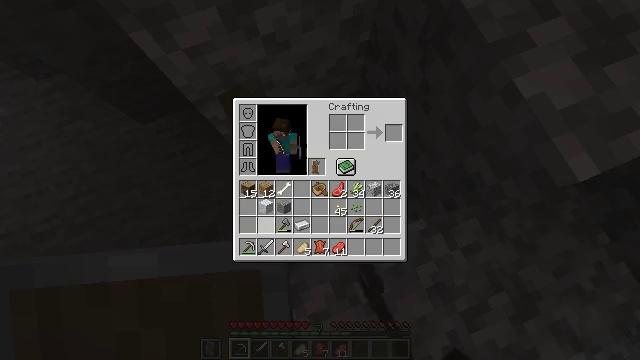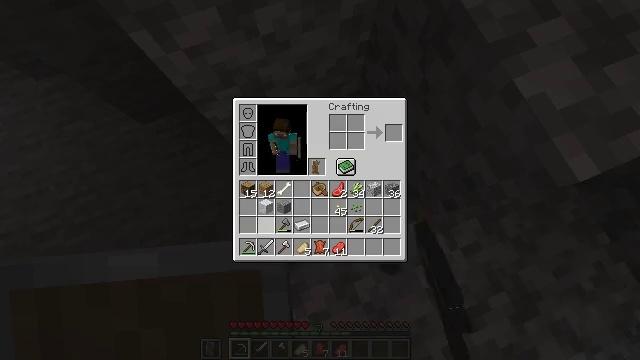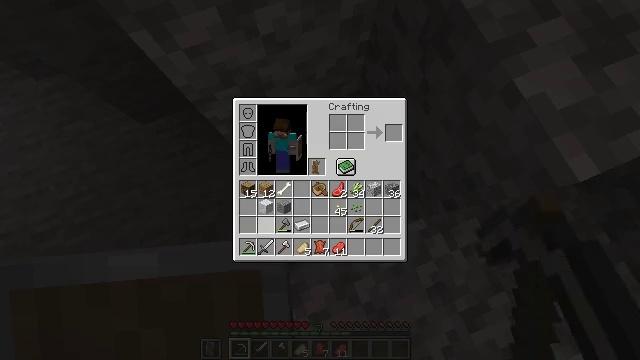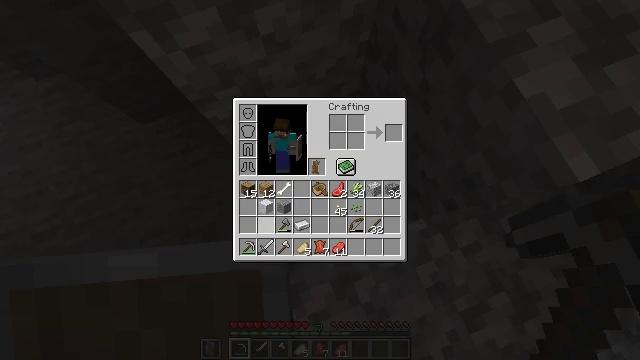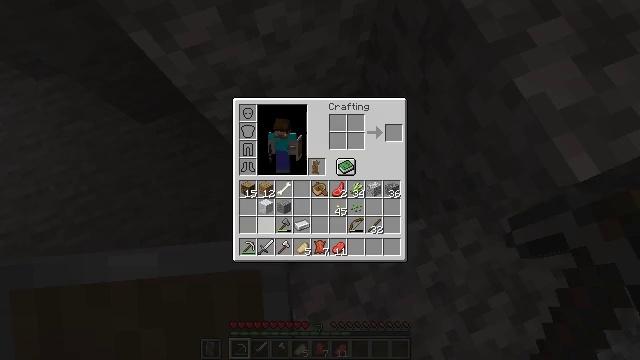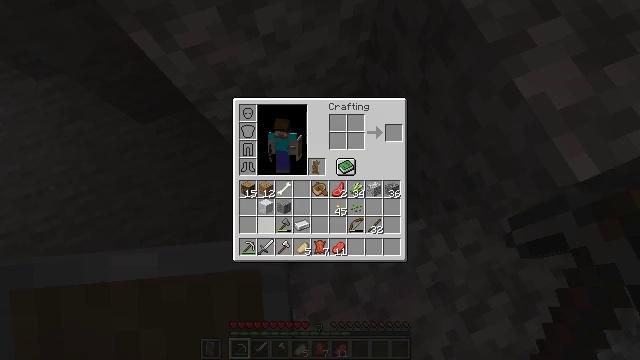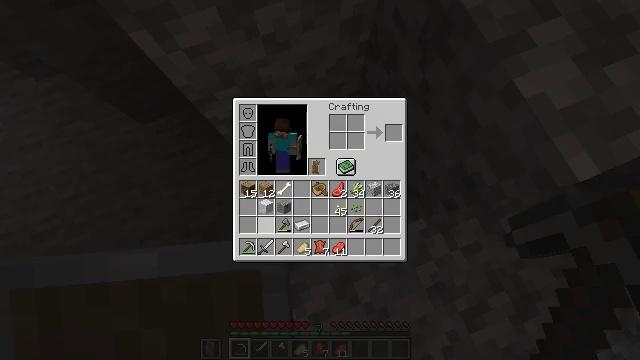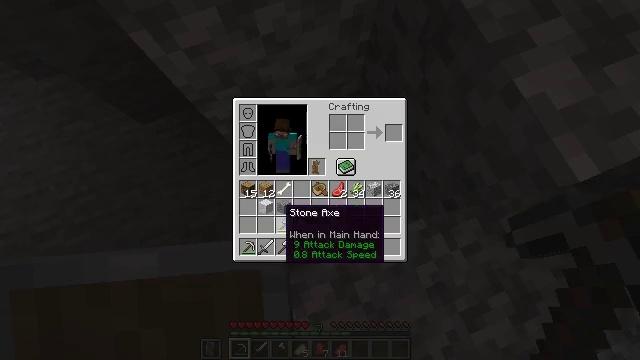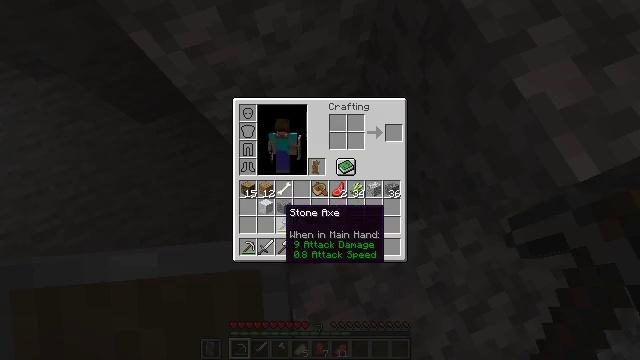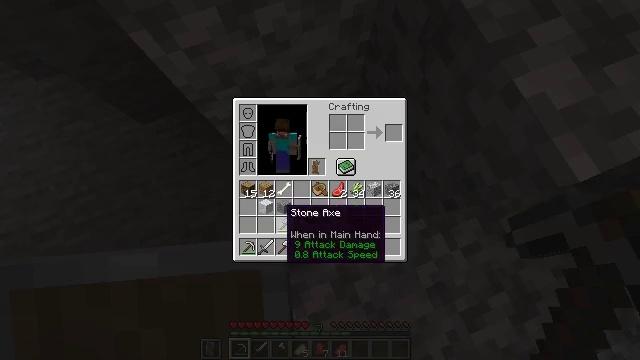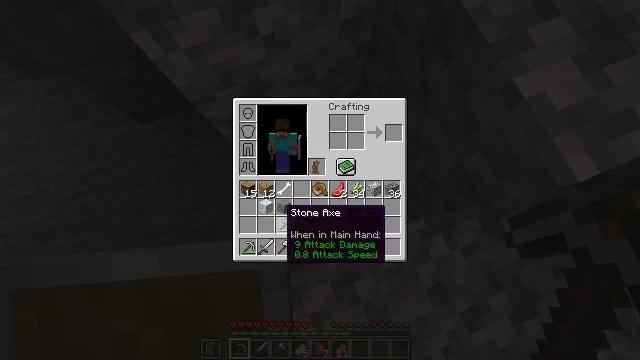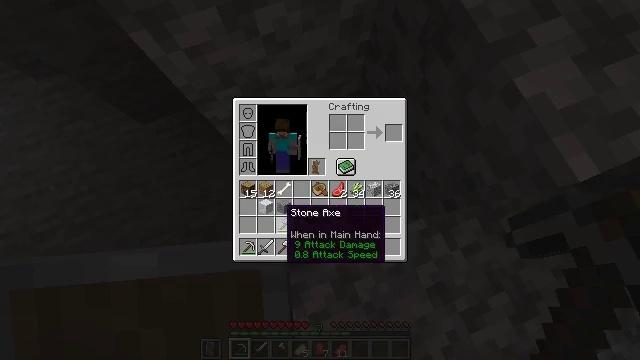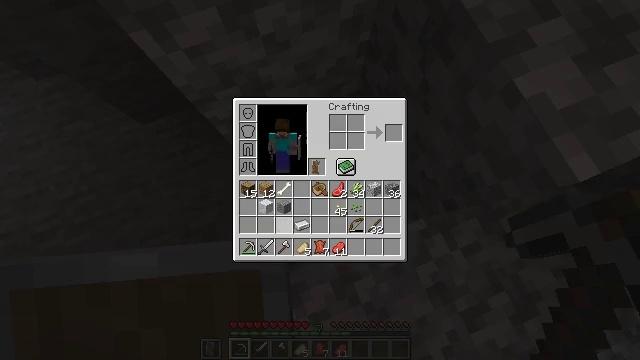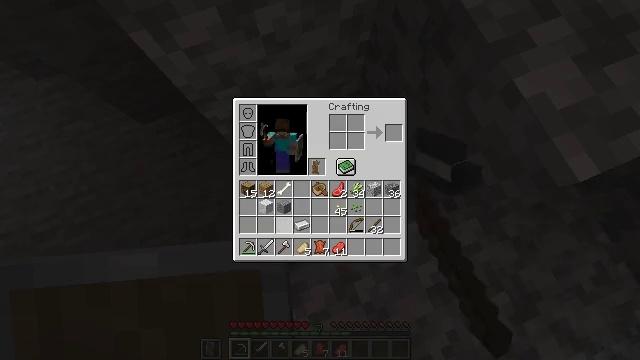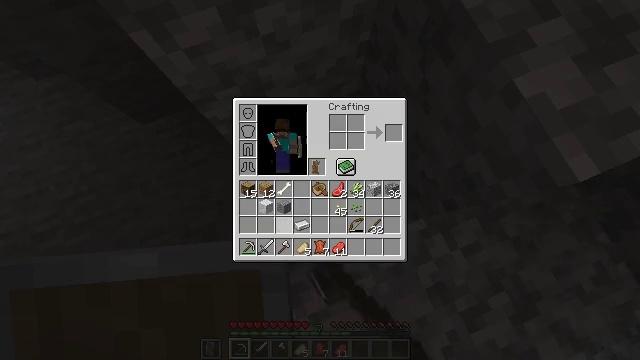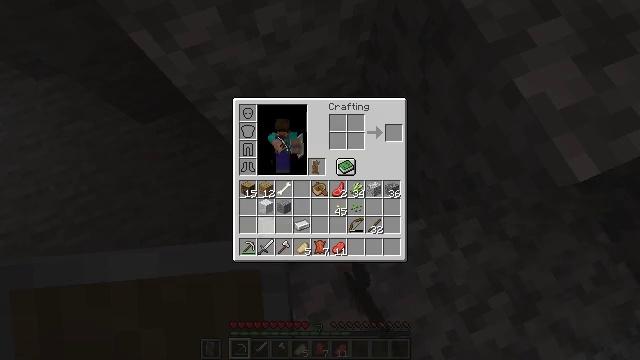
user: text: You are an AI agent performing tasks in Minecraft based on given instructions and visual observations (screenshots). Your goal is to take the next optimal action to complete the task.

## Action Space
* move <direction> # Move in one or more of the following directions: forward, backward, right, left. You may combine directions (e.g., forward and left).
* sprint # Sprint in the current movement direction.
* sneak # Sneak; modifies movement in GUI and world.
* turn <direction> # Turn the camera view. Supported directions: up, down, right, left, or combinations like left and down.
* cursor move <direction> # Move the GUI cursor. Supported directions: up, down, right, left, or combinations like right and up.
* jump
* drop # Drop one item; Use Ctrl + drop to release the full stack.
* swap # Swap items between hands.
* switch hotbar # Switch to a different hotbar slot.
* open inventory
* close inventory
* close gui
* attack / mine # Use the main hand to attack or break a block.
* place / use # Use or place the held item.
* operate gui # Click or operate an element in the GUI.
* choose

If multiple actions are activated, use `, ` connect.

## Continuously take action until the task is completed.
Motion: motion action
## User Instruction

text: Remove a stone axe from the inventory.
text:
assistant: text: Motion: sprint, open gui
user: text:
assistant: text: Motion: sprint
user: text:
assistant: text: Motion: sprint
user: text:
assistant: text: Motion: sprint
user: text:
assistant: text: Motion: sprint
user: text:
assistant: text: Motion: sprint
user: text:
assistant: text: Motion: sprint
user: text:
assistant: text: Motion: sprint
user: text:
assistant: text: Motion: sprint
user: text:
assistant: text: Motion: sprint
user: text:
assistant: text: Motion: sprint
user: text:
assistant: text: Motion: sprint, drop
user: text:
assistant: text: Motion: sprint, drop
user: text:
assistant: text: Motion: sprint, drop
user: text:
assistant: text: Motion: sprint
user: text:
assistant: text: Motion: sprint, cursor move left
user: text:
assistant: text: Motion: sprint